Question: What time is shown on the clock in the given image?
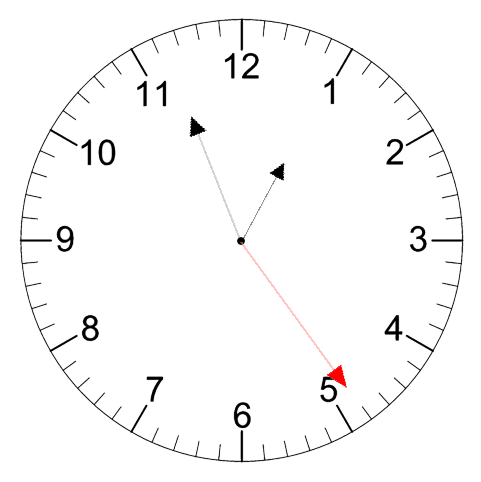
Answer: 12:56:24